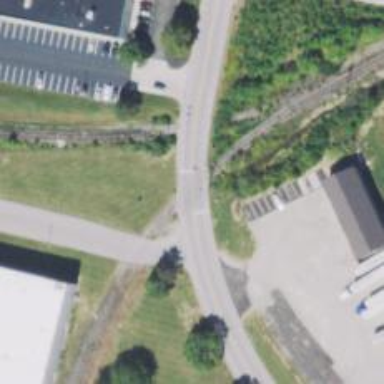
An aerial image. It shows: Level crossing along the railway.